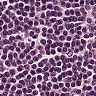
Metastatic tissue present: no